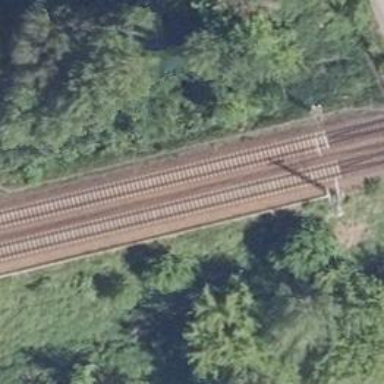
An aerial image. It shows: Railway junction.